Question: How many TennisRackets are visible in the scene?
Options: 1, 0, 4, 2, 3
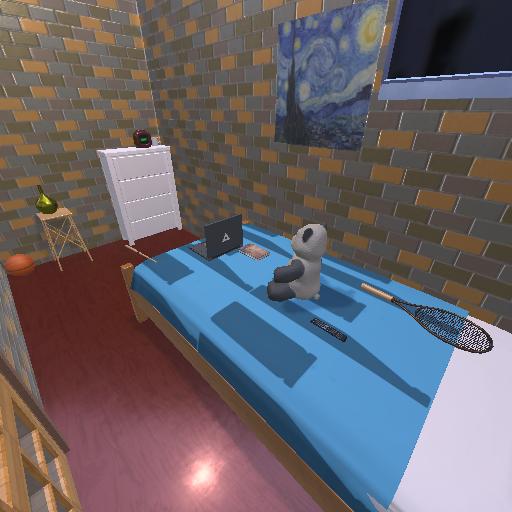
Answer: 1